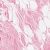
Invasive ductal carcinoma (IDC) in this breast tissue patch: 0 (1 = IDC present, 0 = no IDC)